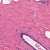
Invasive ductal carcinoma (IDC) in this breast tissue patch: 0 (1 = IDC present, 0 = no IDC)